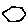
Label: hexagon